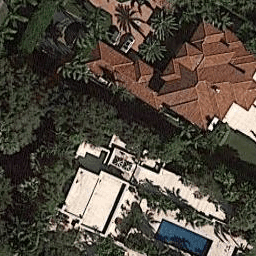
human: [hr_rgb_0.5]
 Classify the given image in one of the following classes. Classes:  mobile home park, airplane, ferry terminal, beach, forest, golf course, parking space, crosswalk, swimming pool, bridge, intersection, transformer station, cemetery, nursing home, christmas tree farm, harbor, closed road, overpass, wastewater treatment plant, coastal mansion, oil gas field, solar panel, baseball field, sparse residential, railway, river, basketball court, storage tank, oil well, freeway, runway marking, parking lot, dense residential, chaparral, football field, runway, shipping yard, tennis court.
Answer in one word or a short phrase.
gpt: coastal mansion